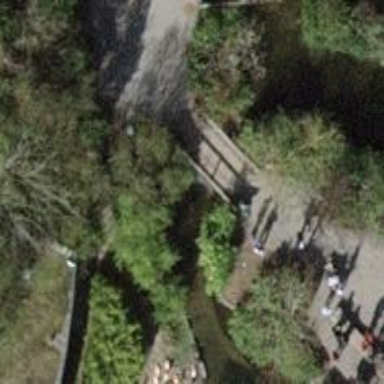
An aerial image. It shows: Footway on bridge.